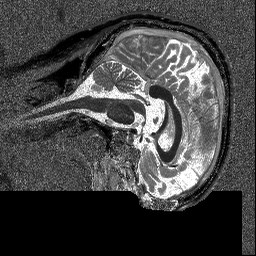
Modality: T1map
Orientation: sagittal
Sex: male